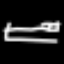
Label: bed